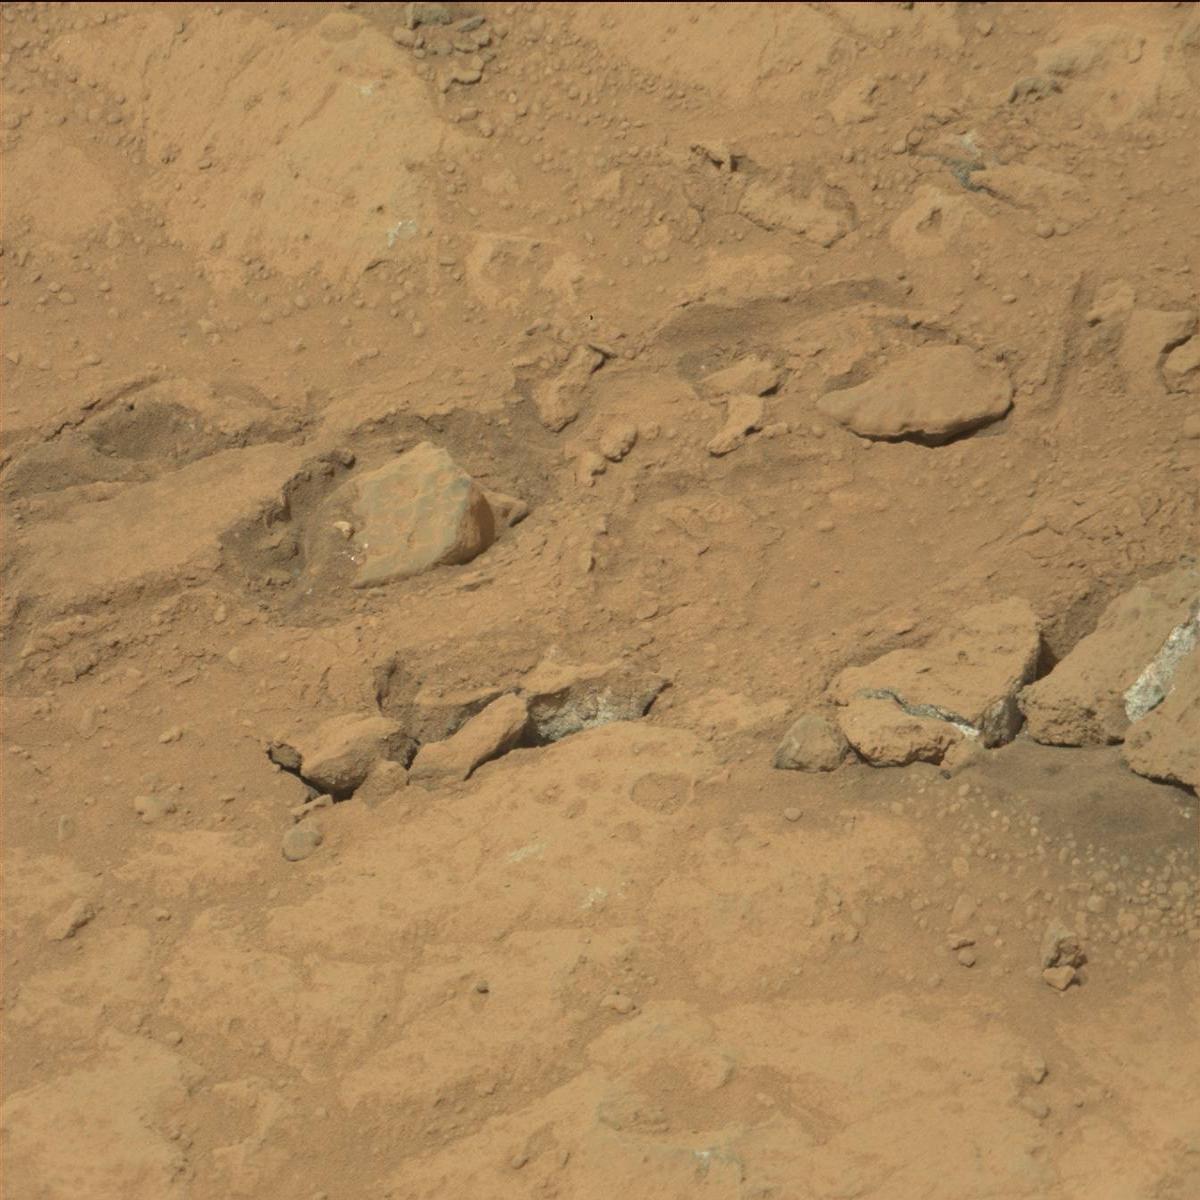
Terrain classes present: Bedrock, Rock, Sand / Soil